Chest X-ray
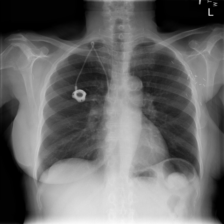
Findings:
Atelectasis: negative
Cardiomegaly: negative
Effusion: negative
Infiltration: negative
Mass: negative
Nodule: negative
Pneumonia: negative
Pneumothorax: negative
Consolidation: negative
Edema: negative
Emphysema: negative
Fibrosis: negative
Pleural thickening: negative
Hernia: negative